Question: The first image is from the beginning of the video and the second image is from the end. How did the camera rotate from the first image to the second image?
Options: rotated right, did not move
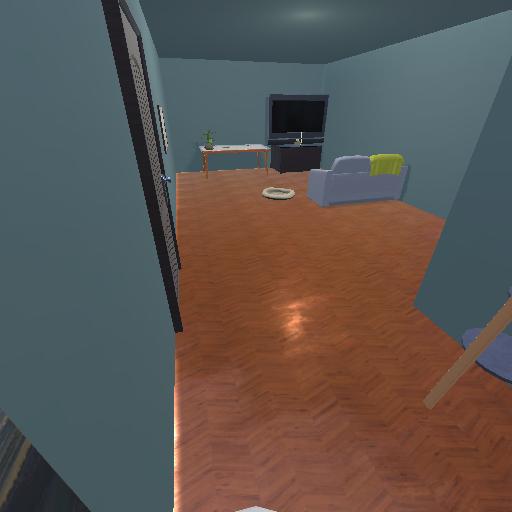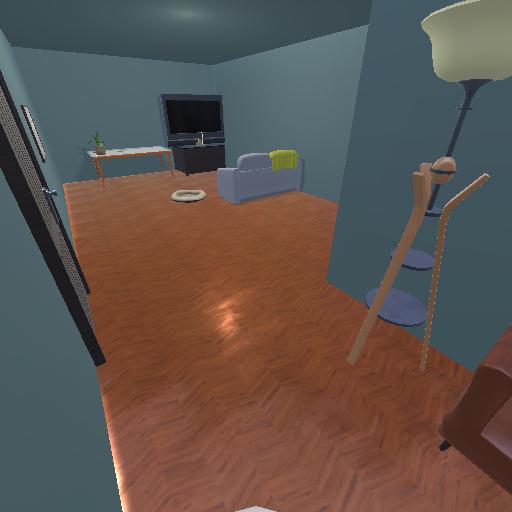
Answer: rotated right